Chest X-ray. View position: PA
Patient age: 16
Patient sex: M
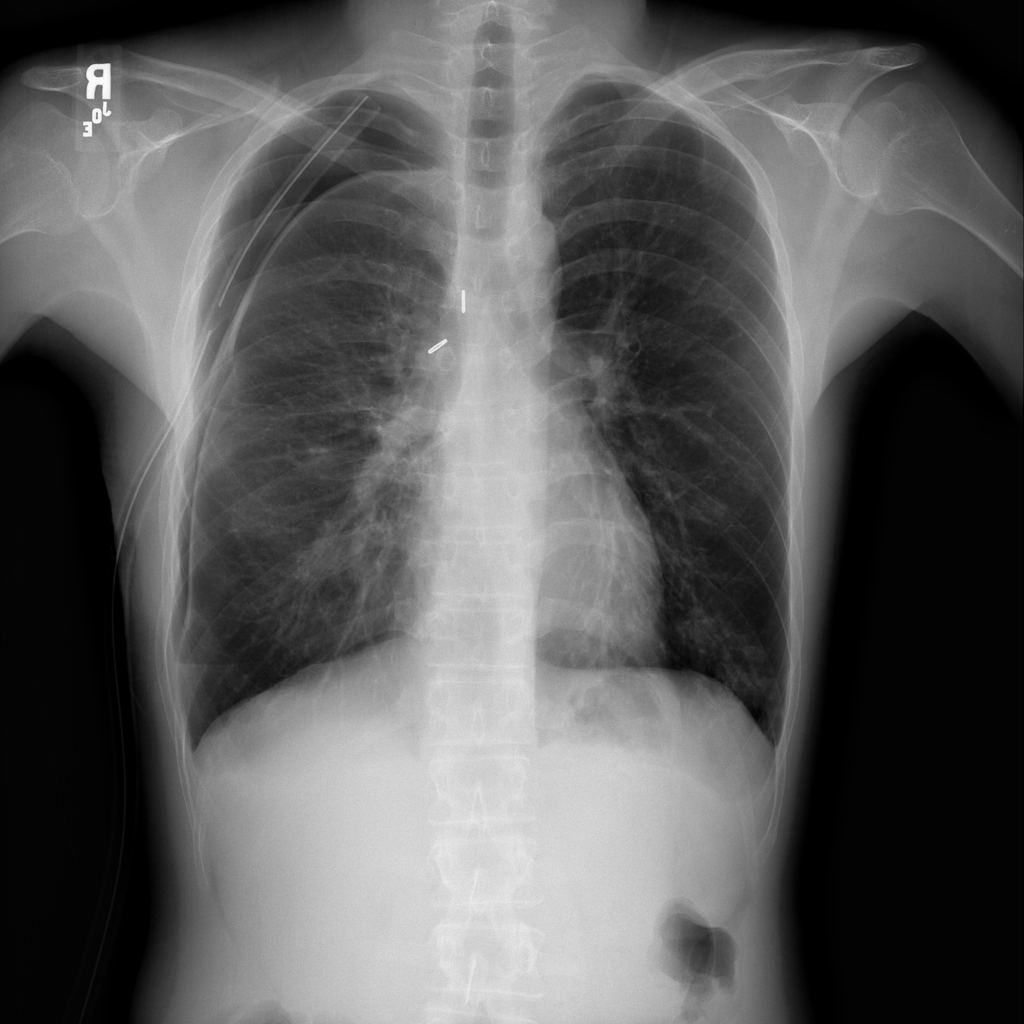
Finding: Pneumothorax